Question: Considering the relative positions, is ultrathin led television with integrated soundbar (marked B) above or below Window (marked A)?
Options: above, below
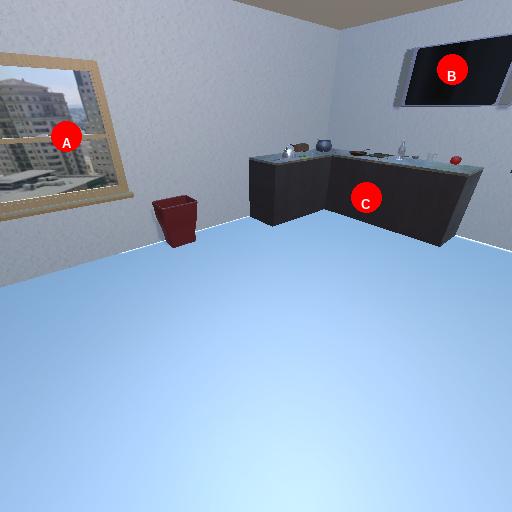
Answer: above